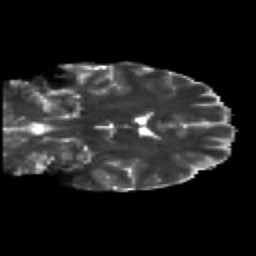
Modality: T2w
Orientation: coronal
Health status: healthy
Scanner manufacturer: siemens
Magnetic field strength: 3 T
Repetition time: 12 s
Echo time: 0.092 s